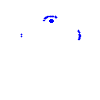
Particle: pion